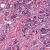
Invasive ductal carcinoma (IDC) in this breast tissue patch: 1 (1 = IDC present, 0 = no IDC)